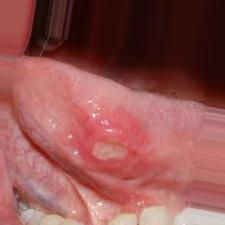
Condition: Mouth Ulcer